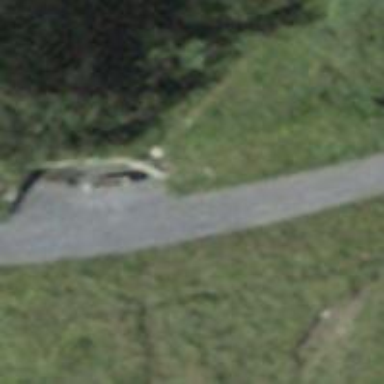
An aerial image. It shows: Bench.